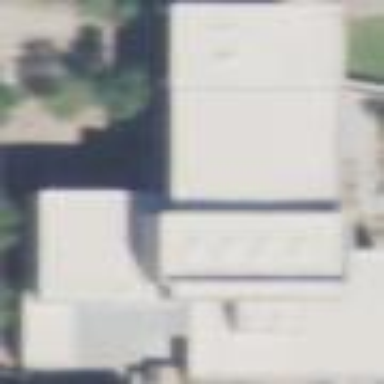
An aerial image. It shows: There is theatre building.